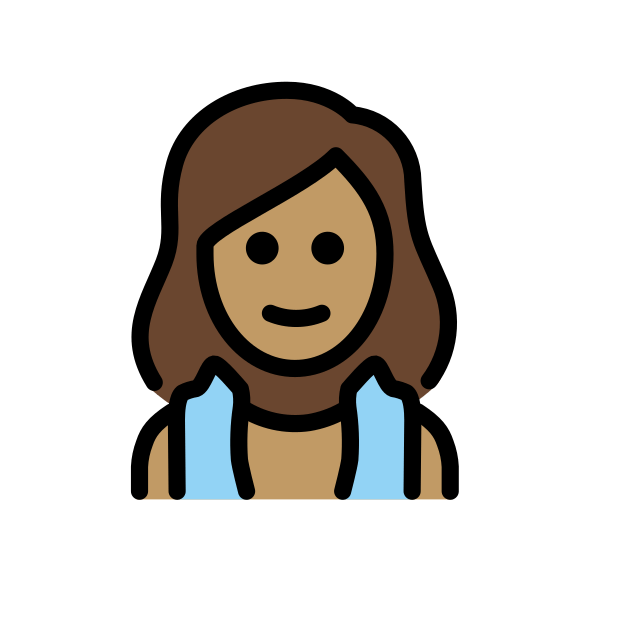
woman in steamy room: medium skin tone